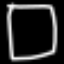
Label: square